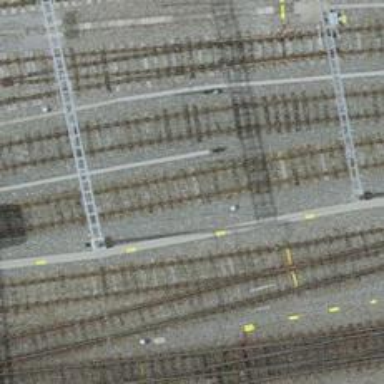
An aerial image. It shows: Electrified rail siding with contact line.